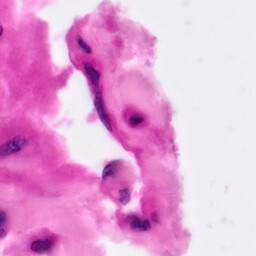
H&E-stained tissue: Pancreatic